Field crop: maize
Growth stage: 2
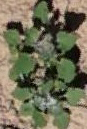
Species: chenopodium